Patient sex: M
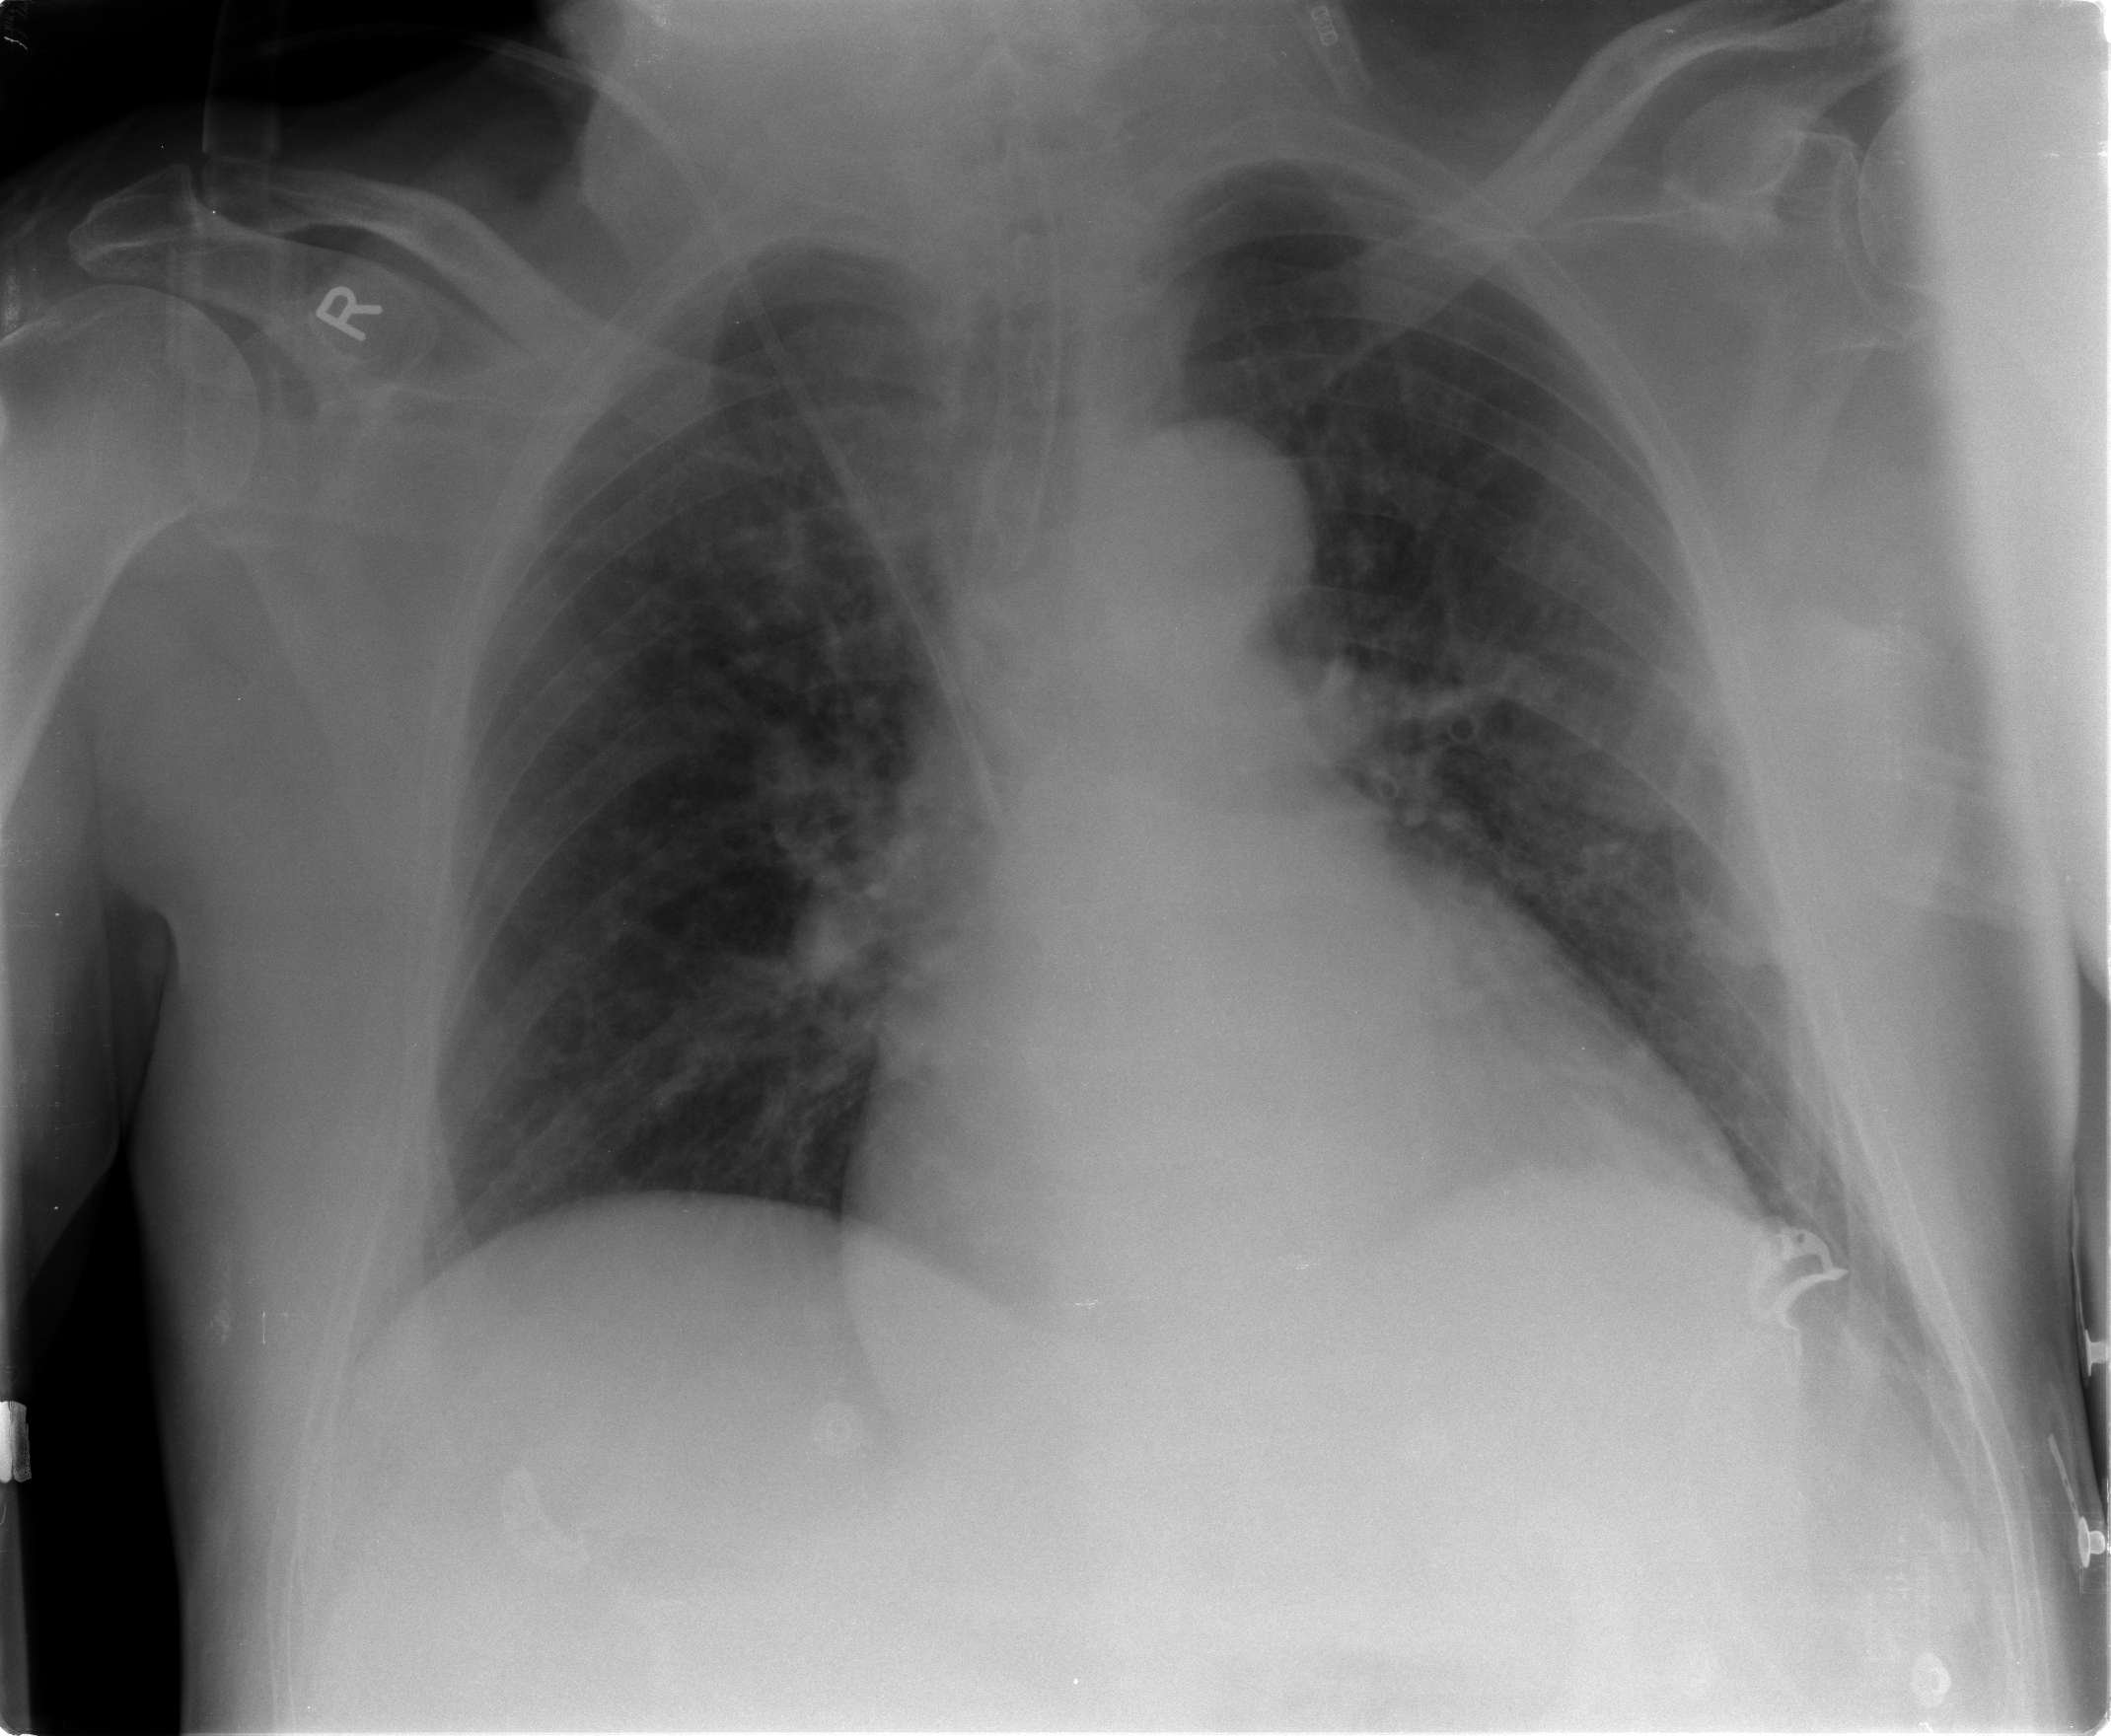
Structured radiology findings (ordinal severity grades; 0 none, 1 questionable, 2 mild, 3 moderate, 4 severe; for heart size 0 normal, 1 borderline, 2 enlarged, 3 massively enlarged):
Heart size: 2
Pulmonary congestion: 3
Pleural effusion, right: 0
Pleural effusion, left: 0
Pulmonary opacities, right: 0
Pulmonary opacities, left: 0
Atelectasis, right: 0
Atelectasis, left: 0